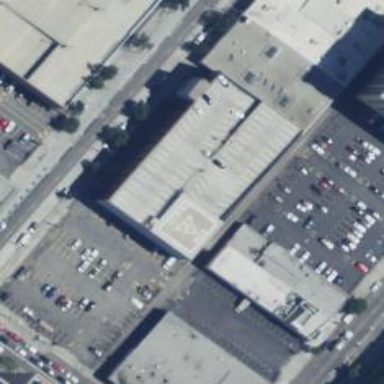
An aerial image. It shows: Multi-storey parking building.